Aerial crown-view tile of a tropical tree (Barro Colorado Island, Panama), acquired 20240611:
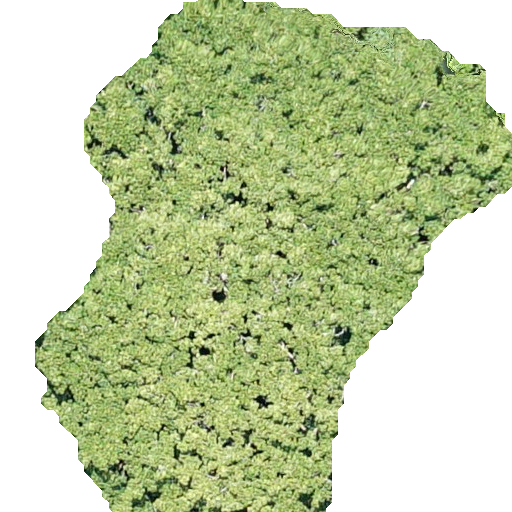
Species: Sterculia apetala
GBIF accepted scientific name: Sterculia apetala
Crown area: 262.57 m²